Question: I have an app that requires internet for syncing a webservice to a local core data db. Then a local db fetch is used to populate different objects for a MapView and a TableView in a tabbarcontroller. Im looking at these 2 scenarios:

The main advantage of "A" is that I dont have to preload the app with a database, although its a small db (about 100 records). The problem is that it gets convoluted. If there is no internet connection, in MapView, the user sees a map but the refreshButton is disabled. So thats not a problem. But the user can still go to the tableview and he will see an empty table.
The main advantage of "B" is that with a preloaded db, the app will always have a data source ready for plotting and listing. I dont really know how to preload the app with a db though.
I kind of want to go the first route, "A". My main question is, since right now I disabled the refreshButton on MapView so that it only works once the data is gotten from the web...that sortedArray is empty on launch. So if the user goes to the TableVC it will be empty. As it stands, the user must first tap the refresh button before going to the tableview.
What is the most effective way to deal with this?
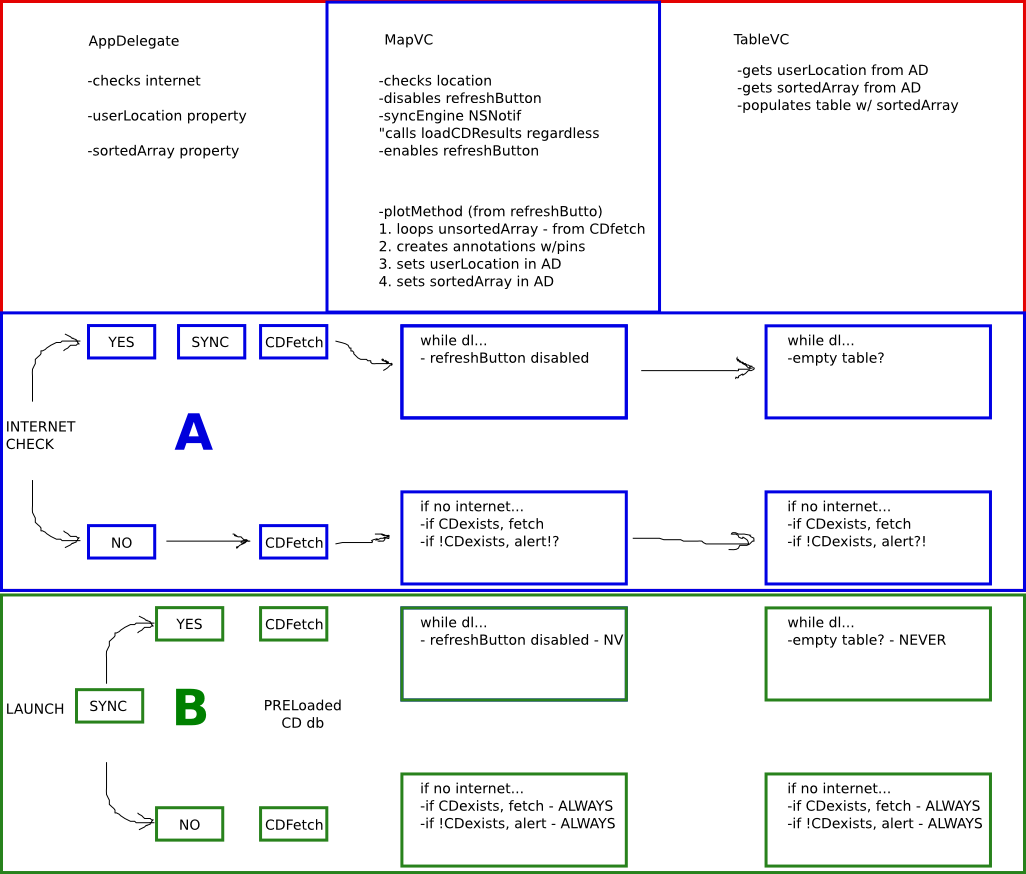
Answer: If the 100 records are static enough that you can ship a default set of records with the app, that would be the best solution. The user, with or without internet, gets a populated tableview.
Ship your records as a plist in your app's bundle. On first launch, open the plist and add each entry as a new object into core data. This type of "seeding" happens very quickly. Just create a collection (array, dictionary) for the plist, then enumerate through, mapping it to your managedObject's attributes.
There's code that shows you how to do this in the WWDC 2012 video iCloud and Core Data (just ignore the iCloud part).
Then if there's a connection after the seeding, you can sync data, which would update/replace/etc the pre-populated data.